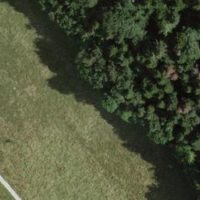
EUNIS habitat code: 52
Species observed at this site:
Geranium sanguineum
Melittis melissophyllum
Geranium pyrenaicum